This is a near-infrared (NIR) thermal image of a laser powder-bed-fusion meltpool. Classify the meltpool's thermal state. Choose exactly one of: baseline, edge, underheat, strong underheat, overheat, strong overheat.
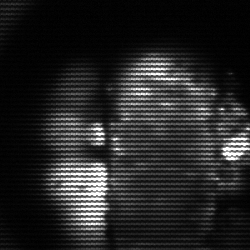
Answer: strong underheat